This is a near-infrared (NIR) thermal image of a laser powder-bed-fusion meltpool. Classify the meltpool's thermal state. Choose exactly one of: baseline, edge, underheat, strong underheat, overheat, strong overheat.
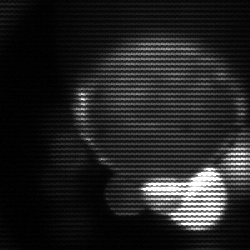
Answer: edge